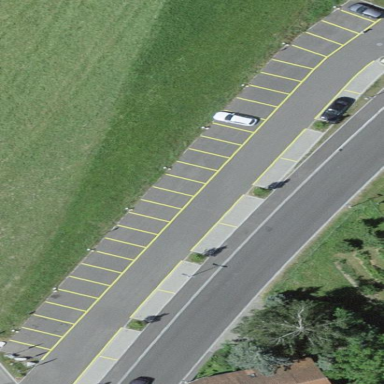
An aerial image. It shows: Parking area with surface.